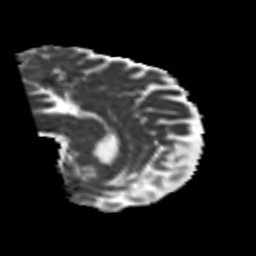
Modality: MD
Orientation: sagittal
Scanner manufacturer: siemens
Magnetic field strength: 3 T
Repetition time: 6.8 s
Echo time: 0.093 s